Question: I am attempting to make objects orbit around a center point, e.g.

The green and blue objects represent objects which should keep their distance to the center point, while rotating, based on an angle which I pass into method.
I have attempted to create a function, in objective-c, but it doesn't work right without a static number. e.g. (It rotates around the center, but not from the true starting point or distance from the object.)
'''
-(void) rotateGear: (UIImageView*) view heading:(int)heading
{
// int distanceX = 160 - view.frame.origin.x;
// int distanceY = 240 - view.frame.origin.y;
float x = 160 - view.image.size.width / 2 + (50 * cos(heading * (M_PI / 180)));
float y = 240 - view.image.size.height / 2 + (50 * sin(heading * (M_PI / 180)));
view.frame = CGRectMake(x, y, view.image.size.width, view.image.size.height);
}
'''
My 160, and 240 are the center of the canvas in which I'm drawing the images onto. 50 is a static number (and the problem), which allows the function to work partially correctly -- without maintaining the starting poisition of the object or correct distance. I don't know what to put here unfortunately.
'heading' is a parameter that passes in a degree, from 0 to 359. It is calculated by a timer and increments outside of this class.
Essentially what I would like to be able to drop any image onto my canvas, and based on the starting point of the image, it would rotate around the center of my circle. This means, if I were to drop an image at Point '(10,10)', the distance to the center of the circle would persist, using '(10,10)' as a starting point. The object would rotate 360 degrees around the center, and reach it's original starting point.
The expected result would be to pass for instance '(10,10)' into the method, based off of zero degrees, and get back out, ('15,25') (not real) at 5 degrees.
I know this is very simple (and this problem description is entirely overkill), but I'm going cross eyed trying to figure out where I'm hosing things up. I don't care about what language examples you use, if any. I'll be able to decipher your meanings.
I've gotten farther, but I still cannot get the right calculation. My new code looks like the following:
'heading' is set to 1 degree.
'''
-(void) rotateGear: (UIImageView*) view heading:(int)heading
{
float y1 = view.frame.origin.y + (view.frame.size.height/2); // 152
float x1 = view.frame.origin.x + (view.frame.size.width/2); // 140.5
float radius = sqrtf(powf(160 - x1 ,2.0f) + powf(240 - y1, 2.0f)); // 90.13
// I know that I need to calculate 90.13 pixels from my center, at 1 degree.
float x = 160 + radius * (cos(heading * (M_PI / 180.0f))); // 250.12
float y = 240 + radius * (sin(heading * (M_PI / 180.0f))); // 241.57
// The numbers are very skewed.
view.frame = CGRectMake(x, y, view.image.size.width, view.image.size.height);
}
'''
I'm getting results that are no where close to where the point should be. The problem is with the assignment of x and y. Where am I going wrong?
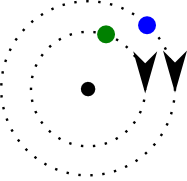
Answer: You can find the distance of the point from the centre pretty easily:
> radius = sqrt((160 - x)^2 + (240 - y)^2)
where (x, y) is the initial position of the centre of your object. Then just replace 50 by the radius.
<URL>
---
You can then figure out the initial angle using trigonometry (tan = opposite / adjacent, so draw a right-angled triangle using the centre mass and the centre of your orbiting object to visualize this):
> angle = arctan((y - 240) / (x - 160))
if x > 160, or:
> angle = arctan((y - 240) / (x - 160)) + 180
if x < 160
<URL>
---
Edit: bear in mind I don't actually know any Objective-C but this is basically what I think you should do (you should be able to translate this to correct Obj-C pretty easily, this is just for demonstration):
'''
// Your object gets created here somewhere
float x1 = view.frame.origin.x + (view.frame.size.width/2); // 140.5
float y1 = view.frame.origin.y + (view.frame.size.height/2); // 152
float radius = sqrtf(powf(160 - x1 ,2.0f) + powf(240 - y1, 2.0f)); // 90.13
// Calculate the initial angle here, as per the first part of my answer
float initialAngle = atan((y1 - 240) / (x1 - 160)) * 180.0f / M_PI;
if(x1 < 160)
initialAngle += 180;
// Calculate the adjustment we need to add to heading
int adjustment = (int)(initialAngle - heading);
'''
So we only execute the code above once (when the object gets created). We need to remember 'radius' and 'adjustment' for later. Then we alter 'rotateGear' to take an angle and a radius as inputs instead of 'heading' (this is much more flexible anyway):
'''
-(void) rotateGear: (UIImageView*) view radius:(float)radius angle:(int)angle
{
float x = 160 + radius * (cos(angle * (M_PI / 180.0f)));
float y = 240 + radius * (sin(angle * (M_PI / 180.0f)));
// The numbers are very skewed.
view.frame = CGRectMake(x, y, view.image.size.width, view.image.size.height);
}
'''
And each time we want to update the position we make a call like this:
'''
[objectName rotateGear radius:radius angle:(adjustment + heading)];
'''
Btw, once you manage to get this working, I'd strongly recommend converting all your angles so you're using radians all the way through, it makes it much neater/easier to follow!